Question: Please forgive me, but I only really know how to somewhat code in VB, and python is not what I'm used to. I did try to see if other people have made and or shown an algorithm that I'm trying to accomplish.
I have a visualizer design in my head and What I have been trying to do is get a number of cubes (variable input for now) to be placed a certain distance (maybe 5-10 blender units) from the center of the scene and angle the faces so that there will be one face pointing to the center and one face pointing the opposite direction. I'm trying to just start with 10 cubes because I feel like it will be a fair number to hopefully show a circle shape.
I made an image to help describe what I am trying to do:

All I have been able to figure out so far is that I need to add a cube with a certain rotation, and that rotation needs to be stepped for each cube. so a small equation is needed, something like this.
'''
(10) (36)
360 / numberOfCubes = steppedAngle
'''
That's all I have been able to figure out because I don't know how to program python to do such.
Any help is greatly appreciated, and will be credited in the final render.
Update: 1
Thanks to the help from the answer below, I finally got it to work how i wanted.
<URL>
and here is the code written in help from the answer below.
'
import bpy
import math
'''
##num of cubes
n = 10
##distange from center
radius = 7
for i in range(1, n + 1):
angle = (i - 1) * math.pi * 2 / n
xcoord=(radius * math.cos(angle))
ycoord=(radius * math.sin(angle))
bpy.ops.mesh.primitive_cube_add(location=(xcoord,ycoord,0),rotation=(0,0,angle))
'''
'
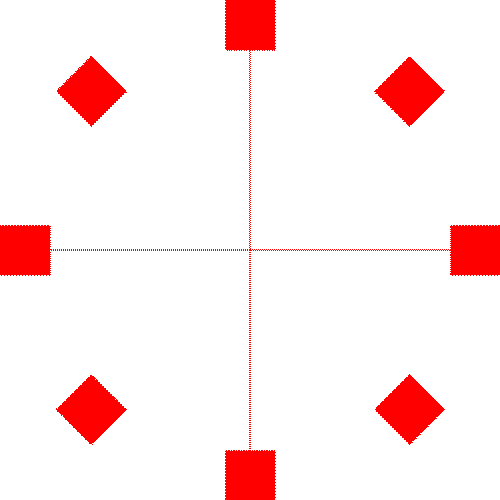
Answer: Let's start with cubes in a circle, and we will work our way from there.
You have N cubes, and you want to place them in a circle of radius R around the center of the universe (0,0,0).
Applying basic trigonometry:
Each cube is on one of the radius of the circle, when you divide the circle by N. Therefore, your first cube is at 0 rad, your second cube is at 2*pi/N rad, your third cube is at 2 * 360/N rad, ... your N cube is at (N-1) * 2*pi/N rad. Now we have a formula:
Location of the cube in the circle = (i - 1) * 2*pi/N in radians, for each i from 1 to N.
Now, the location in space coordinates is (r*cos(angle), r*sin(angle), 0) for a circle that is placed on the XY plane and it's center is on (0,0,0).
My Blender Python is very rusty, so I won't provide you a complete solution, but it should be this way:
'''
import math
for i in range(1, N + 1):
angle = (i - 1) * math.pi * 2 / N
x_coord = radius * math.cos(angle)
y_coord = radius * math.sin(angle)
z_coord = 0
cube = place_cube(x_coord, y_coord, z_coord)
'''
This will place the cubes on the right coordinates, but it won't turn them the right way. Fortunately, you can rotate each cube by angle, and get it in the right orientation. So you can do:
'''
import math
for i in range(1, N + 1):
angle = (i - 1) * math.pi * 2 / N
x_coord = radius * math.cos(angle)
y_coord = radius * math.sin(angle)
z_coord = 0
cube = place_cube(x_coord, y_coord, z_coord)
cube.rotate_around_z(angle)
'''
I have not provided the place_cube and rotate_around_z functions because I hardly remember the Blender Python api, but it shouldn't be too hard.